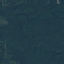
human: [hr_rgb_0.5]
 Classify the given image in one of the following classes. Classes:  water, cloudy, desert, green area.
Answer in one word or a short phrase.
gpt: green area